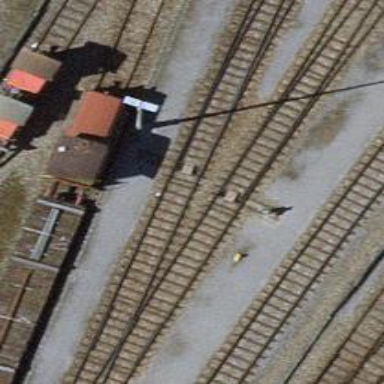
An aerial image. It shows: Railway yard with one track in service.